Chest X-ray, PA view. Patient: 44 years old, sex M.
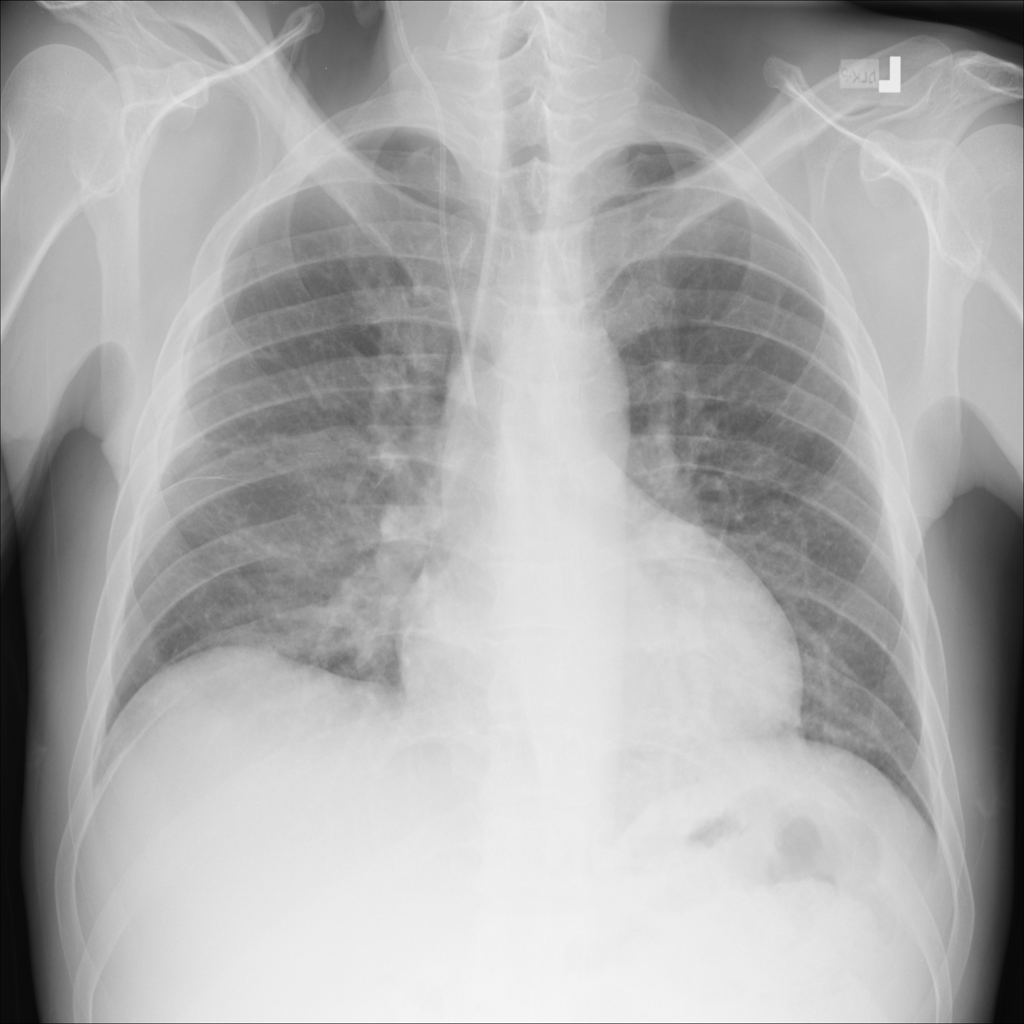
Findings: Effusion, Infiltration